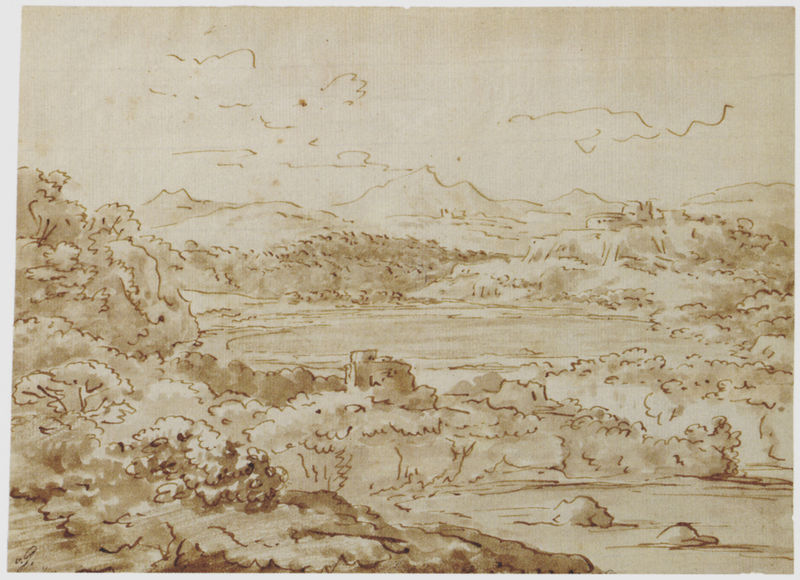
Titel: Agnano-See bei Pozzuoli
Künstler: Johann Wolfgang Goethe
Standort: Düsseldorf
Institution: Goethe-Museum, Anton-und-Katharina-Kippenberg-Stiftung
Schlagwörter: baum, berg, feder, felsen, himmel, laub, schatten, vogel, wasser, weiß, wolken, aquarell, bäume, landschaft, ocker, see, teich, ufer, braun, fenster, grau, schwarz, skizze, zeichnung, ausblick, blick, gebäude, gras, haus, schloss, weg, wiese, wolke, beige, rembrandt, stein, steine, bild, signatur, ebene, feld, felder, ferne, horizont, häuser, hügel, natur, stamm, strauch, vögel, weide, busch, büsche, gewässer, sträucher, wiesen, blatt, tal, wald, anhöhe, rund, deutschland, sommer, wellen, ansicht, italien, studie, abhang, heu, berge, fels, gebirge, gipfel, bergkette, vegetation, vergilbt, linien, sepia, romantik, yellow, brown, steppe, panorama, senke, wei, tusche, ruine, burg, linie, seen, festung, schwarzweiss, schraffur, radierung, konturen, entwurf, flecken, cloud, sky, hills, lake, landscape, mountain, trees, gestrüpp, forest, river, plants, büsce, goethe, sketch, thal, lavierung, lasur, federzeichnung, zeichung, burgruine, gouache, watercolor, skizzenhaft, zecihnung, maccia, blechen, landschafr, berge himmel, goauc, sccipt